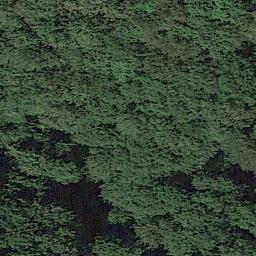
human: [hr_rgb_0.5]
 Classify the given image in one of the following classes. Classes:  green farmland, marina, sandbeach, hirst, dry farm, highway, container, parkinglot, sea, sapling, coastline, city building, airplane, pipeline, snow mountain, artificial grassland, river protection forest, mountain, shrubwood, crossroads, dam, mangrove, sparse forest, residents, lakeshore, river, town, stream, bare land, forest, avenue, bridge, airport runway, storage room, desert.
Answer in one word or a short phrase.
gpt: forest